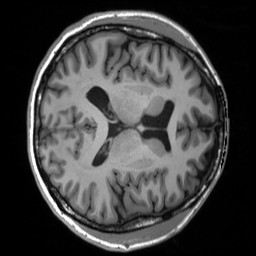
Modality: T1w
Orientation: axial
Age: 37